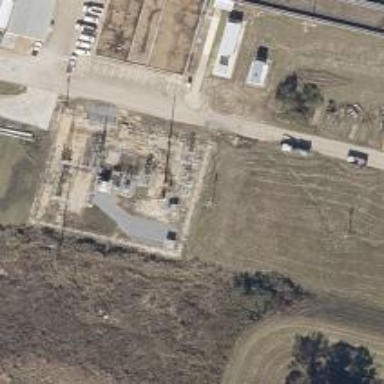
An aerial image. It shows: Industrial power substation enclosed by fence.